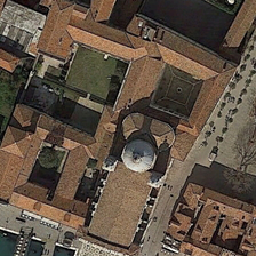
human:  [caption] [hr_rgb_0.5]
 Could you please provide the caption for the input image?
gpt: The red building is near the red church.

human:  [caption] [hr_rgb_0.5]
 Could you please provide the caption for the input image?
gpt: The red building is near a red church.

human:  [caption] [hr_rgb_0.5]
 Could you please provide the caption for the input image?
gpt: Red buildings are near a red church.

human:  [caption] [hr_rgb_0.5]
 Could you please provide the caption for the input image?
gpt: Red church near red building

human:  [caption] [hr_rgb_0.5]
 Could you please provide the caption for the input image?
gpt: The red buildings are near a red church.